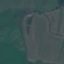
Label: Pasture